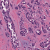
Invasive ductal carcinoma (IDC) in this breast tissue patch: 1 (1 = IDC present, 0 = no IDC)